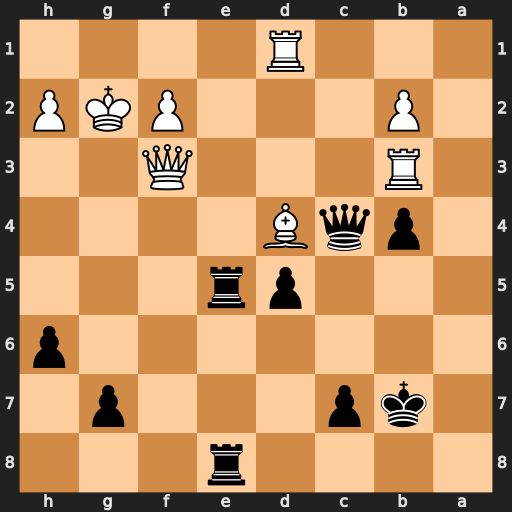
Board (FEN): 4r3/1kp3p1/7p/3pr3/1pqB4/1R3Q2/1P3PKP/3R4
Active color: b
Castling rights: -
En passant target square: -
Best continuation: Rg5+ Kh3 Re4 Rbd3 Qc6 Qf7 Rgg4